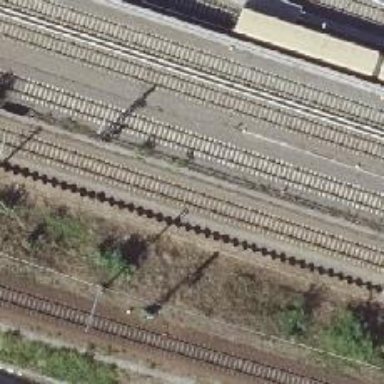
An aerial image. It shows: Railway signal.